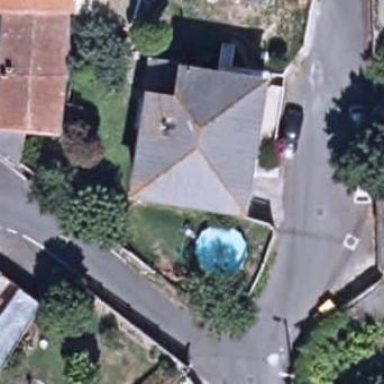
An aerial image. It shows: Simple and straightforward house.